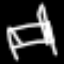
Label: bed